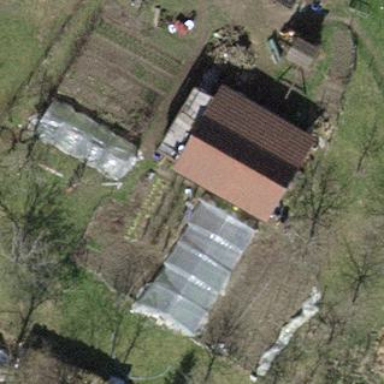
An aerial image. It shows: Shed.